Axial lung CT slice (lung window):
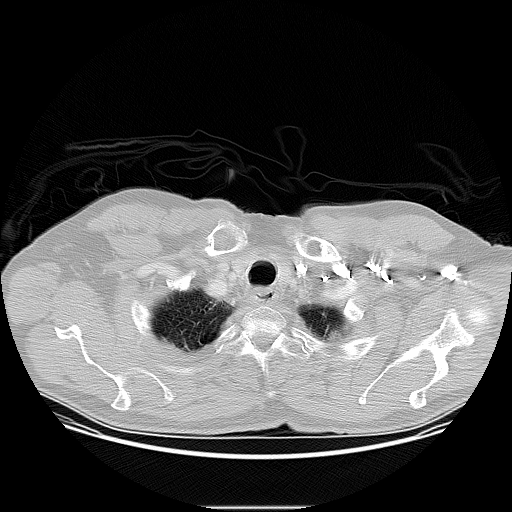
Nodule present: no